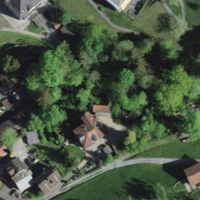
EUNIS habitat code: 55
Species observed at this site:
Geum rivale